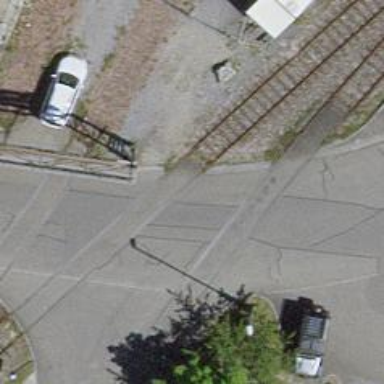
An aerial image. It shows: Railway level crossing.